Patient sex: M
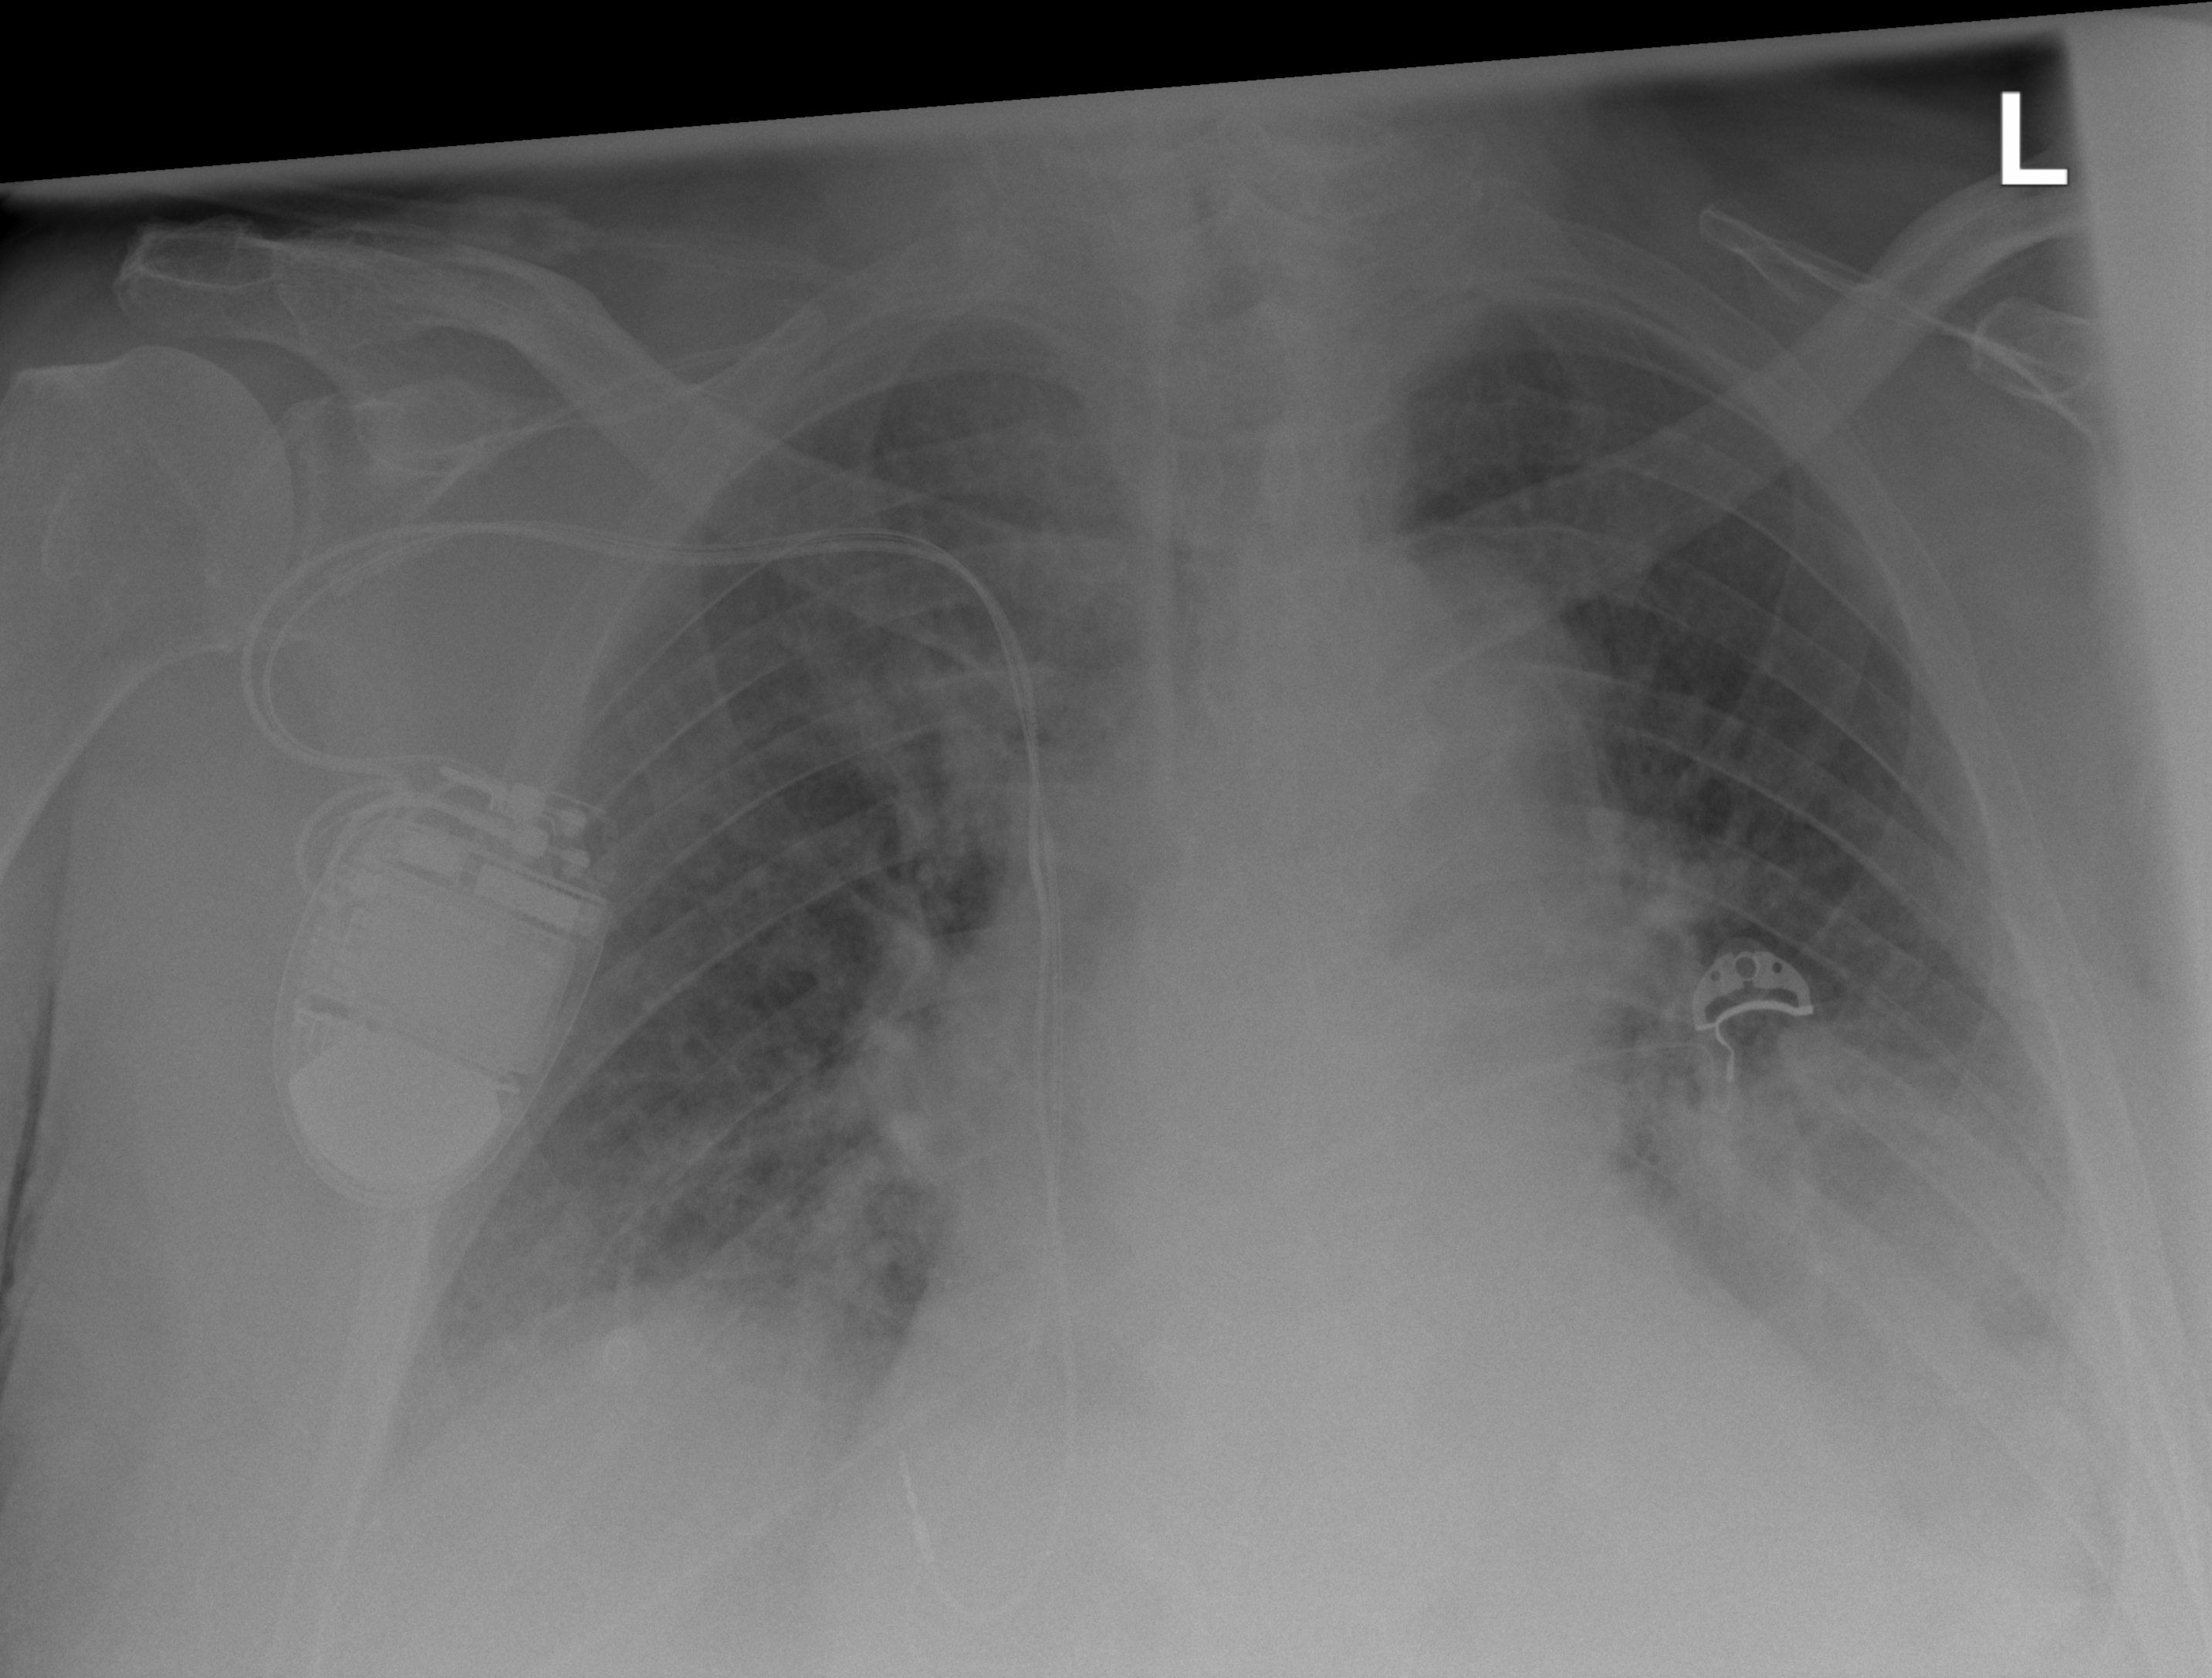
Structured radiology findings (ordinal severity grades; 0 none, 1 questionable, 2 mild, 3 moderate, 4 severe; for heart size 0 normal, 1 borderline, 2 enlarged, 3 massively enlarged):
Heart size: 2
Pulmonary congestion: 2
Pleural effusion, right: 1
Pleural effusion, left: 3
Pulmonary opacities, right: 0
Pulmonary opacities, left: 0
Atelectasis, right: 0
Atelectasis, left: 0